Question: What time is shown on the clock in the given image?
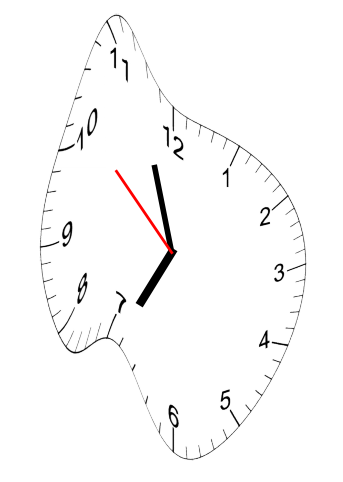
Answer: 06:56:52